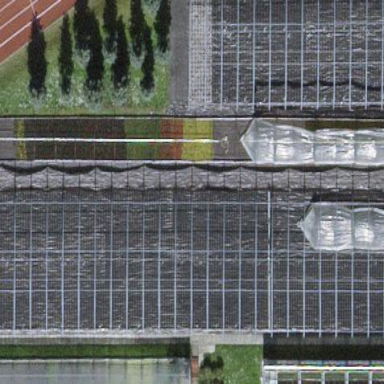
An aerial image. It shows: Greenhouse.